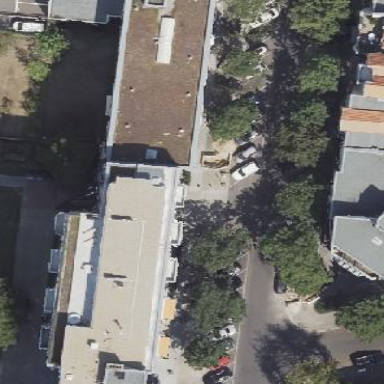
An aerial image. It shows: Apartment building with flat roof.